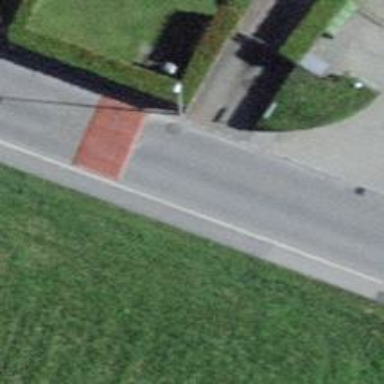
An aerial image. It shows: Bump for traffic calming.